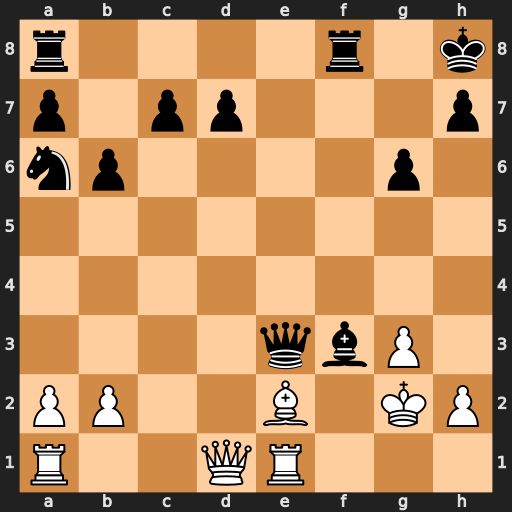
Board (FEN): r4r1k/p1pp3p/np4p1/8/8/4qbP1/PP2B1KP/R2QR3
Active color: w
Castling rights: -
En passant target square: -
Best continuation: Bxf3 Qxf3+ Qxf3 Rxf3 Kxf3